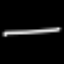
Label: line